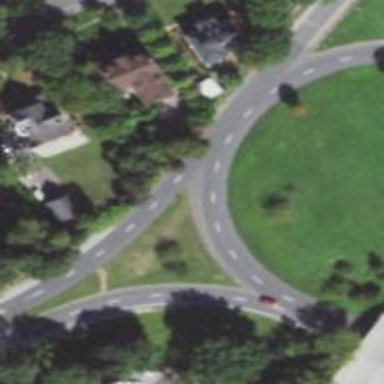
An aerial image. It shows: Secondary road with asphalt surface leading to circular junction.